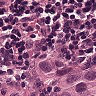
Metastatic tissue present: yes